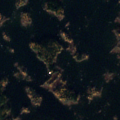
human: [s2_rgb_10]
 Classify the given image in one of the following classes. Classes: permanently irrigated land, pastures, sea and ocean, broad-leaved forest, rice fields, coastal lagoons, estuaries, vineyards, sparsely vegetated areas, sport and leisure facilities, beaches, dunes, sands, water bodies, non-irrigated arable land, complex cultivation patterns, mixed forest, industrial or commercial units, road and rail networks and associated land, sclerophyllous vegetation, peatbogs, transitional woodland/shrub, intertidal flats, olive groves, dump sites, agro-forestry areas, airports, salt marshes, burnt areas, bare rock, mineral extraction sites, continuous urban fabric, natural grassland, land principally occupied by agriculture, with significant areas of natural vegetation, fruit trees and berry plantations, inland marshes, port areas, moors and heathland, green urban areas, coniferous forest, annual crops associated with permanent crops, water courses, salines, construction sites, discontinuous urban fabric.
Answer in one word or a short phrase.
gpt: mixed forest, sea and ocean